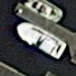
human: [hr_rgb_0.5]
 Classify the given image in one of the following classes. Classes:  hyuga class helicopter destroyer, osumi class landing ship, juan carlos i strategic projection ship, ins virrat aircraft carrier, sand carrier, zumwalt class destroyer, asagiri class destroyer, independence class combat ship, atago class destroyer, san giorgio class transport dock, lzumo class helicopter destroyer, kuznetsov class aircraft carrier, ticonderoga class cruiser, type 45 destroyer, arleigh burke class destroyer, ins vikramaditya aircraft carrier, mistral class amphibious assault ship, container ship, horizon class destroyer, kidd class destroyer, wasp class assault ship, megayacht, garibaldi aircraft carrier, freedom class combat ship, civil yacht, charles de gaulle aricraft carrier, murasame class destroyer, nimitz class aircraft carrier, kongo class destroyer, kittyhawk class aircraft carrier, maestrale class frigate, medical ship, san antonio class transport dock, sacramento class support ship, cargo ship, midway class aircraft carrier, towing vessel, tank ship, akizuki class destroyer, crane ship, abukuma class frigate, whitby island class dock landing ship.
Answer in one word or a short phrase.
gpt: Civil yacht